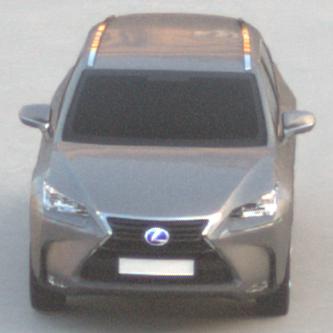
Make: Lexus
Model: NX 300h
Detailed model: NX (AZ1)
Model produced from: 2017/11
Model produced until: 2018/08
Doors: 5
Color: gray
Road condition: dry road
Daytime: sunrise or sunset
Contrast: low contrast